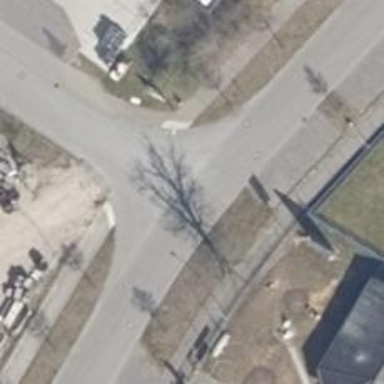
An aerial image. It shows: Residential road with asphalt surface. There are sidewalks on both sides of the road.